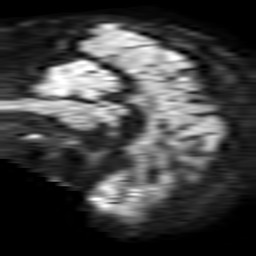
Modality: TRACE
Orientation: sagittal
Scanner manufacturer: philips
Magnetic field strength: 1.5 T
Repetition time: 3.4 s
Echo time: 0.06922 s